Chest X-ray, PA view. Patient: 60 years old, sex F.
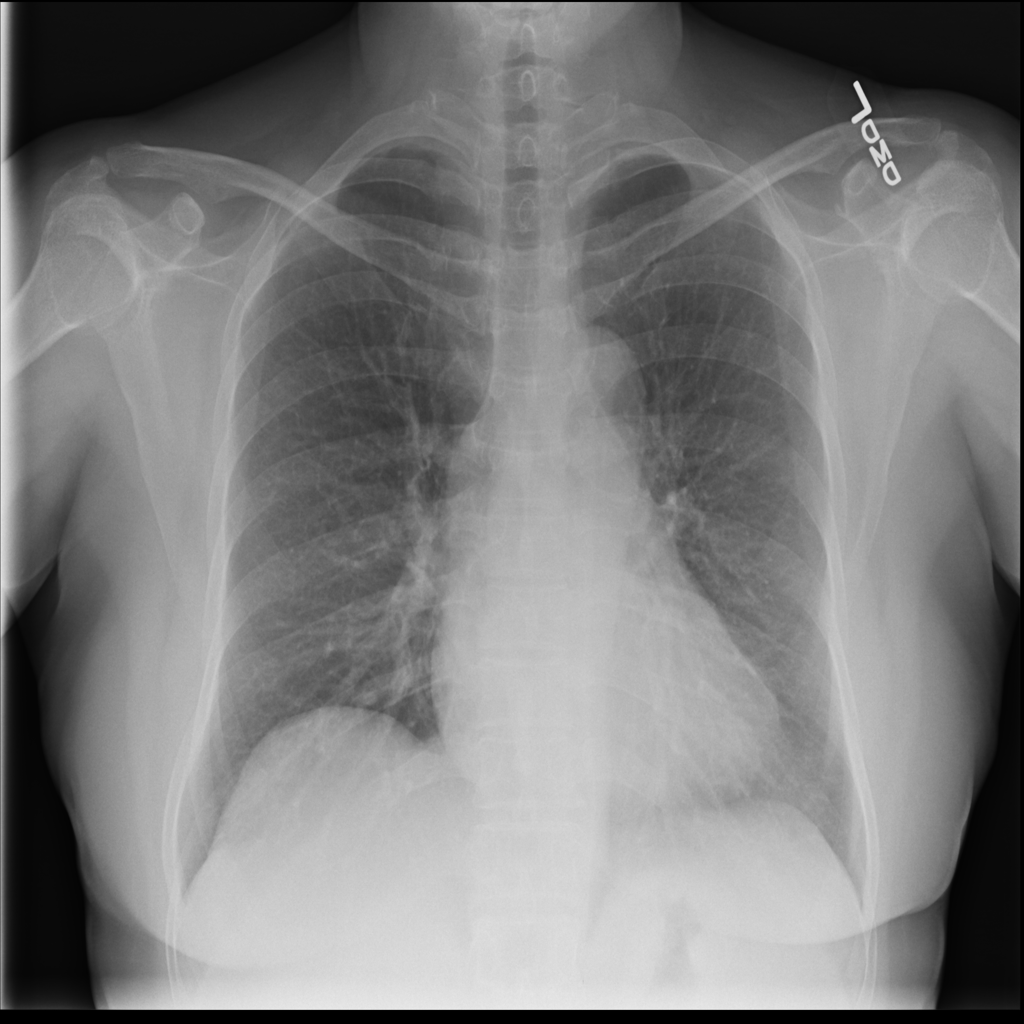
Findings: No Finding